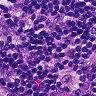
Metastatic tissue present: no